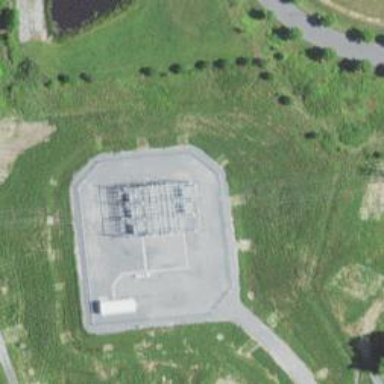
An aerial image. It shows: Distribution level power substation surrounded by fence.